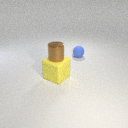
large yellow rubber cube in front of small blue rubber sphere